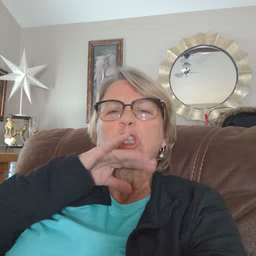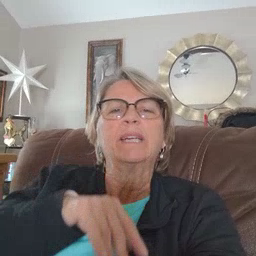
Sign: dirty